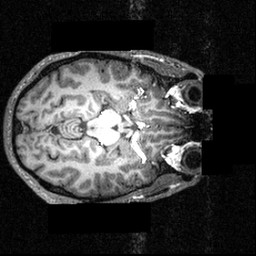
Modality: T1w
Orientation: axial
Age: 24
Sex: male
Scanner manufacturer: siemens
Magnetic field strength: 3.951 T
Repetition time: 1.5 s
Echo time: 0.00335 s